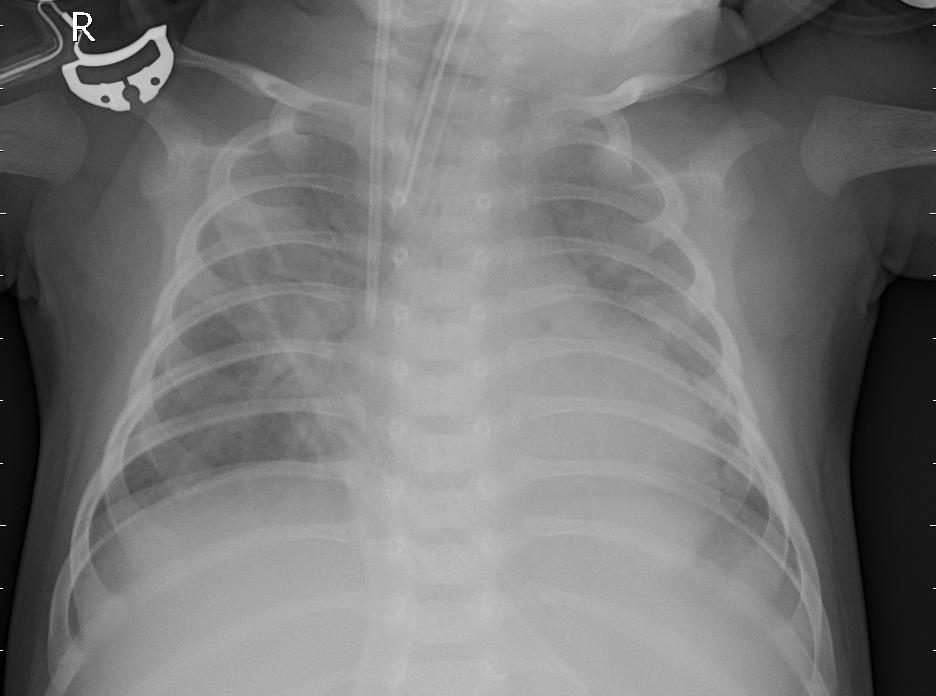
Diagnosis: PNEUMONIA